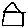
Label: house